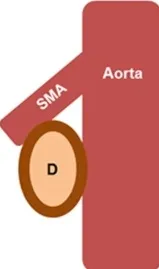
Graphic illustration of. The normal angle of 40-60. Between the superior mesenteric artery (SMA).
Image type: radiology (ct)